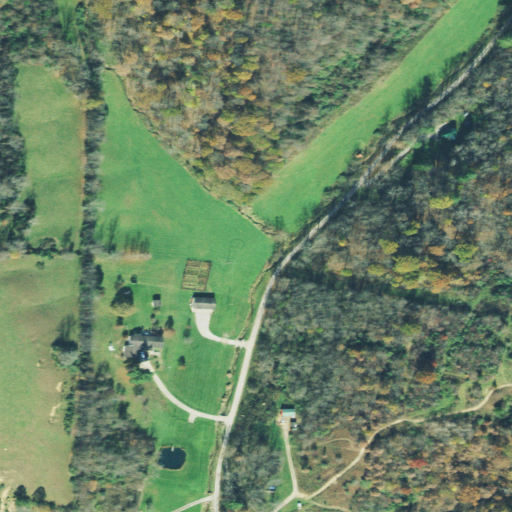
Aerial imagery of valley in Ohio named Hogue Hollow containing deciduous forest, pasture, open development, mixed forest, and low intensity development